Field crop: maize
Growth stage: 1
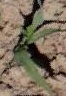
Species: maize